Field crop: maize
Growth stage: 2
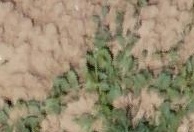
Species: convolvulus